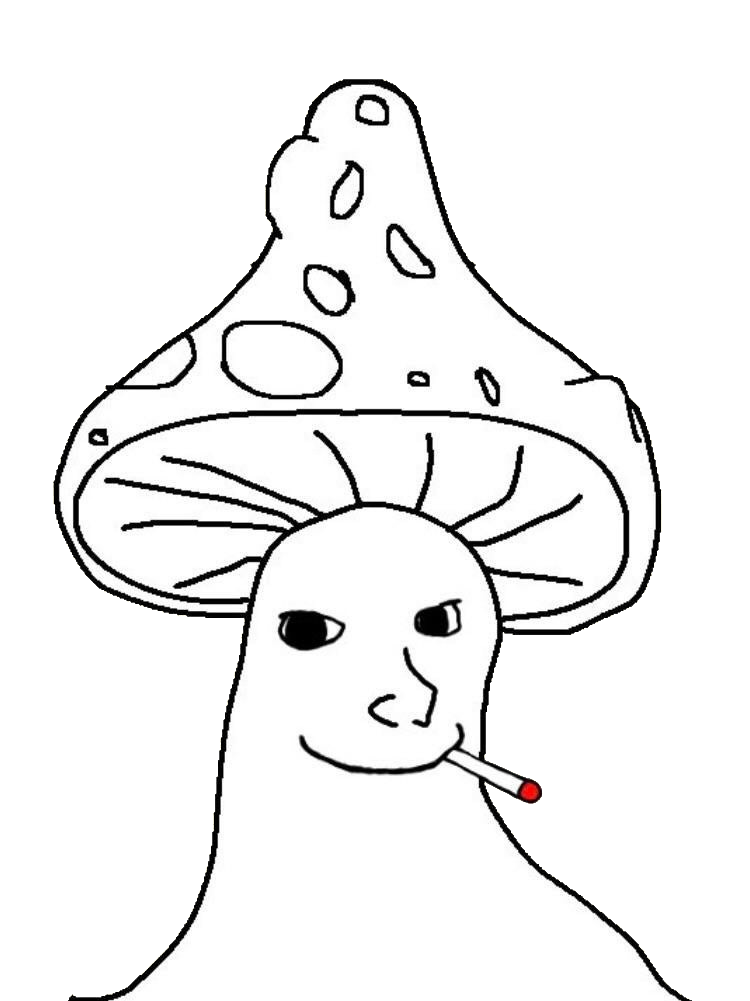
Label: 5_Shroomjak